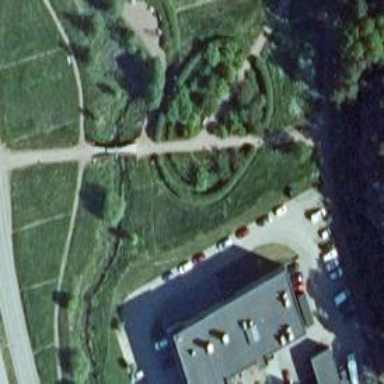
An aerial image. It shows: Memorial site with historic significance.